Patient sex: M
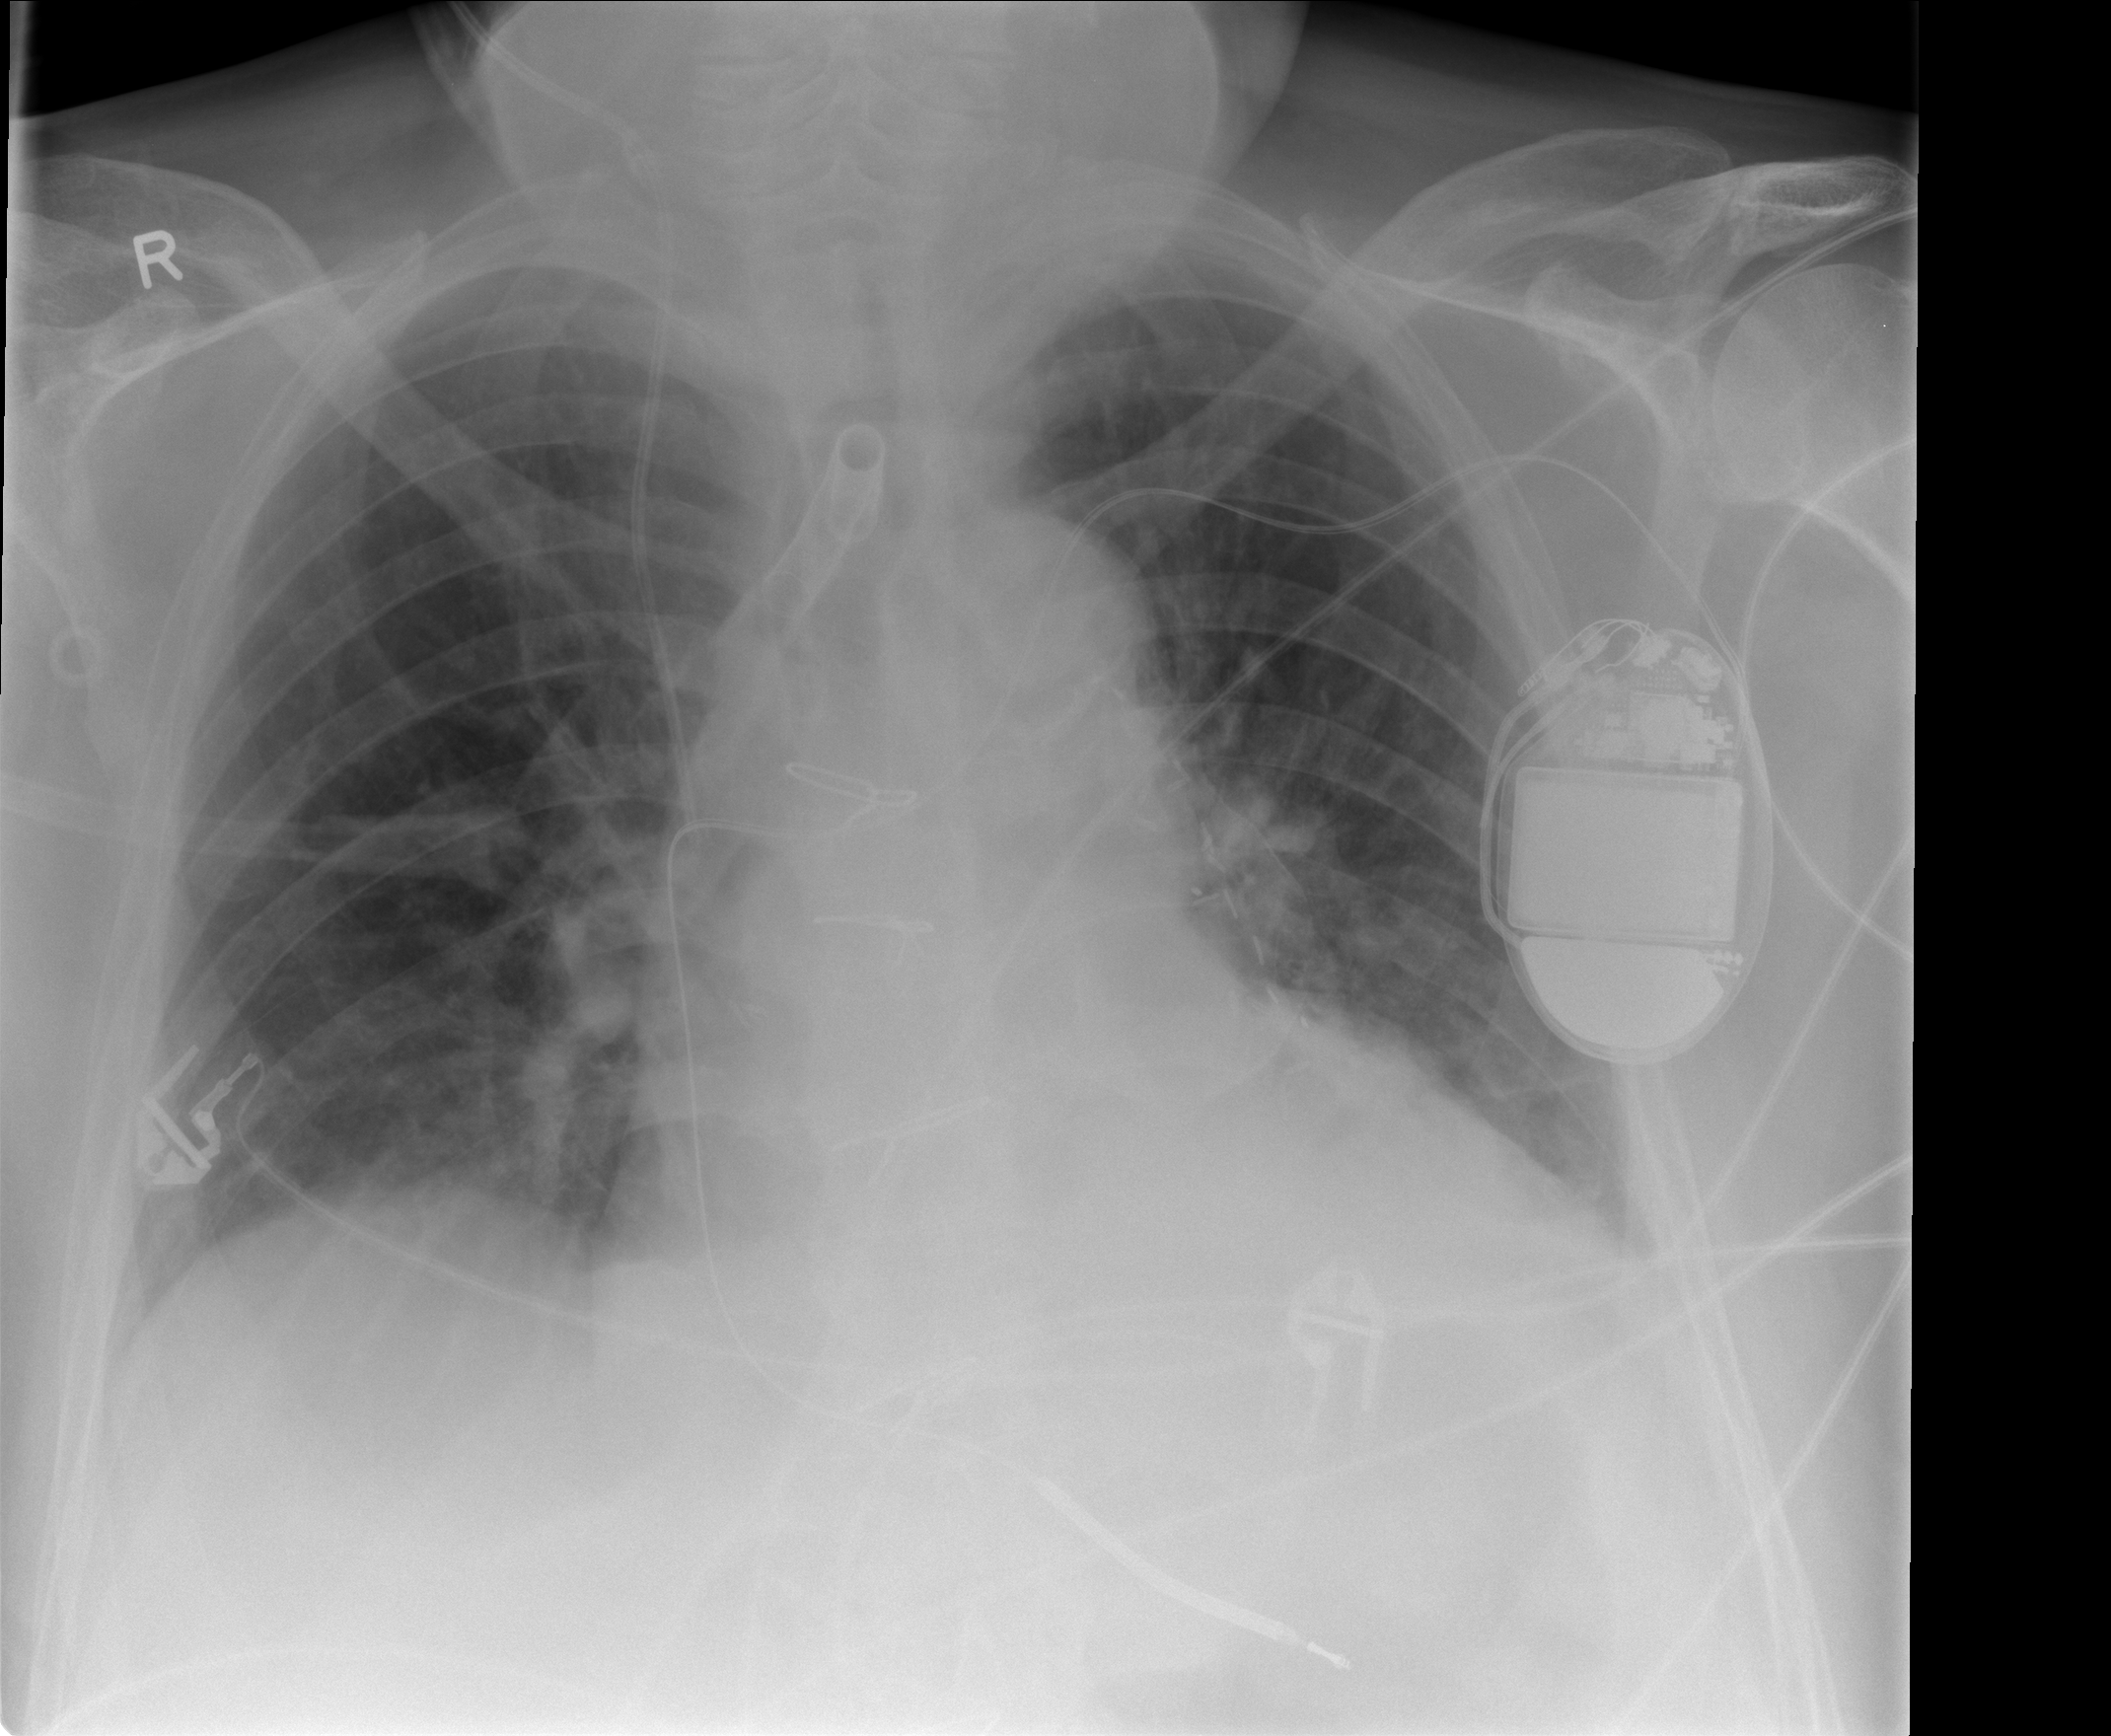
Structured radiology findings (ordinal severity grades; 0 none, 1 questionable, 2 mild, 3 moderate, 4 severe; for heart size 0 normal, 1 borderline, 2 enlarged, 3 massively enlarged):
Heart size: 2
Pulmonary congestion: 0
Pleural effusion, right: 0
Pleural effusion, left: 2
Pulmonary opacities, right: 0
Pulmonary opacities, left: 0
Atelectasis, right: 0
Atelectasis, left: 2